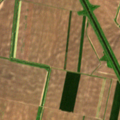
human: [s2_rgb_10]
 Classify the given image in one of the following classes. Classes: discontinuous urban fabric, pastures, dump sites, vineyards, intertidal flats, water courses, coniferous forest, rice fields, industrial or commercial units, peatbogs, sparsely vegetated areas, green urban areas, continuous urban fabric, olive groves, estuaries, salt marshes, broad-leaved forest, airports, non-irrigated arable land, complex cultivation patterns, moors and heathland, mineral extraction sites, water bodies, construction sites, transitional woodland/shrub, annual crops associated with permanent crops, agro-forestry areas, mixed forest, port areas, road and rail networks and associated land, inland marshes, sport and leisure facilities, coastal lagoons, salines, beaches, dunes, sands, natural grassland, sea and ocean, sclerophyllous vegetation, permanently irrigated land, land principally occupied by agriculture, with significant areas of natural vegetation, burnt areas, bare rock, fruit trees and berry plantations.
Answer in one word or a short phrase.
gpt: non-irrigated arable land, pastures